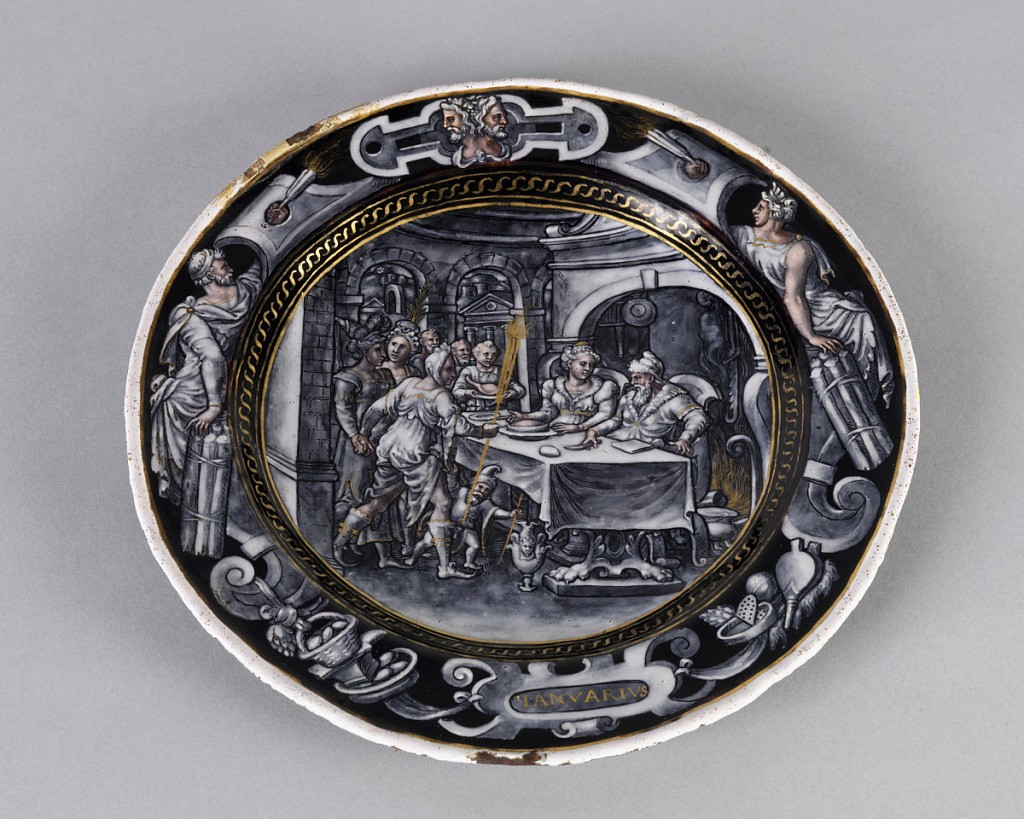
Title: Ianvarivs (January)
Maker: Martial Courteys, French, died 1592
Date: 1565–75
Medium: Grisaille enamel, flesh tones, touches of color, and gold on molded copper
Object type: Plate
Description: Circular plate, decorated en grisaille, with flesh tones and heightened in gold, showing a scene of a couple banqueting; captioned "Ianvarivs."